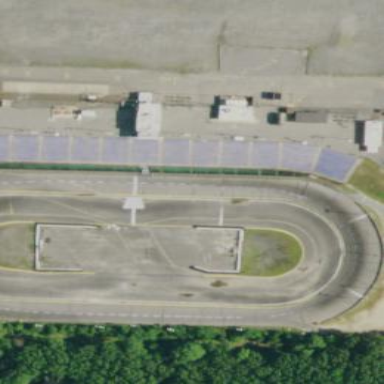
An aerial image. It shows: Motor sport raceway.